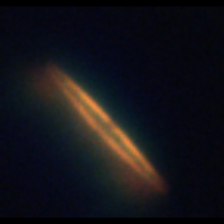
Taxon: Pennate
Group: Diatoms